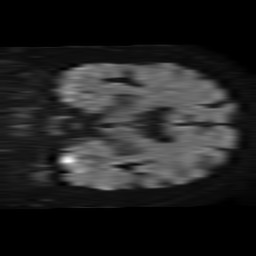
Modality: TRACE
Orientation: coronal
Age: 74
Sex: male
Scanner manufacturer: philips
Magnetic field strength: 1.5 T
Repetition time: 4.6 s
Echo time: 0.08631 s